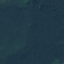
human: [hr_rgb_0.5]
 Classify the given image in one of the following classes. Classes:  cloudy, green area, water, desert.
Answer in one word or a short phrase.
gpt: green area